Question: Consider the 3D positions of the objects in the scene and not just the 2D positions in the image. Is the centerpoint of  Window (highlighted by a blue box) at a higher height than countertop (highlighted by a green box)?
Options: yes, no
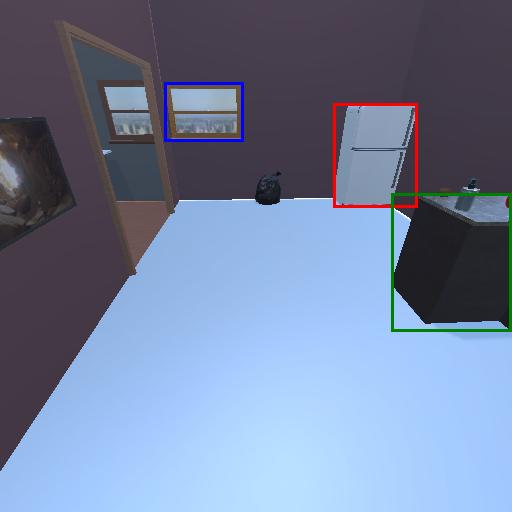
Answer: yes